Question: I have many questions to ask about hibernate sessions, because I'm having continuous issues with them.
I'm using Spring 3.1.1 and Hibernate 4.1.3.
first here is the class diagram that I'm working on.

code classes:
'''
public class Equipement {
@ManyToOne(fetch = FetchType.LAZY)
@Cascade({CascadeType.SAVE_UPDATE, CascadeType.DELETE})
public getOffice(){
return office ;
}
public class Office {
@ManyToOne(fetch = FetchType.LAZY)
@Cascade({CascadeType.SAVE_UPDATE, CascadeType.DELETE})
public getService(){
return service ;
}
public class Service {
@ManyToOne(fetch = FetchType.LAZY)
@Cascade({CascadeType.SAVE_UPDATE, CascadeType.DELETE})
public getDepartement(){
return departement ;
}
'''
Here is how I load all my equipement.
'''
public class HibernateEquipementDao{
@SuppressWarnings("unchecked")
public List<Equipement> getAll() {
return sessionFactory.getCurrentSession().createQuery("from Equipement").list() ;
}
}
'''
Suppose I load all my equipements in a 'List<Equipement> allEquipements' and want for example to populate my view with only equipements of some service or some departements.
'''
List<Equipement> aListOfEquipements = new ArrayList<Equipement>() ;
for(Equipement equipement : allEquipements)
if(equipement.getOffice().getService().getName().equals("name"))
aListOfEquipements.add(equipement) ;
'''
Can I really do this whenever I want ? the session called is always active ?
sometimes I get that exception.
that makes me ask where is the Current session that my EquipementDao use ?
Is there a way to open a session when I want to get the of an ?
Or there is another way to proceed ? how manage sessions and how to load all my Equipements and access the other entities with no problems ?
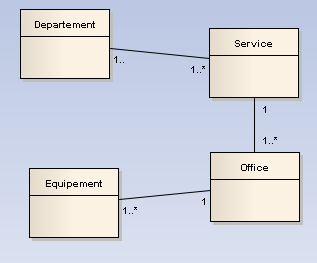
Answer: Add layer for services, I know this name is not so lucky in your case, but in this layer you will have classes responsible for your logic.
Some prototype:
'''
public class EquipmentService {
@Inject
private HibernateEquipementDao dao;
@Transactional
public List<Equipement> doSomethingWithEquipmentWithoutLazyException(Equipment equipment){
List<Equipement> allEquipments = dao.getAll();
List<Equipement> aListOfEquipements = new ArrayList<Equipement>() ;
for(Equipement equipement : allEquipements) {
if(equipement.getOffice().getService().getName().equals("name")) {
aListOfEquipements.add(equipement) ;
}
}
return aListOfEquipments;
}
}
'''
Very imporatan is annotation: '@Transactional' it means that session will be open at the begining and close at the end of method, so there is no way to throw a LazyLoadingException.
Some interesting thread about Transactonal: <URL>